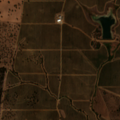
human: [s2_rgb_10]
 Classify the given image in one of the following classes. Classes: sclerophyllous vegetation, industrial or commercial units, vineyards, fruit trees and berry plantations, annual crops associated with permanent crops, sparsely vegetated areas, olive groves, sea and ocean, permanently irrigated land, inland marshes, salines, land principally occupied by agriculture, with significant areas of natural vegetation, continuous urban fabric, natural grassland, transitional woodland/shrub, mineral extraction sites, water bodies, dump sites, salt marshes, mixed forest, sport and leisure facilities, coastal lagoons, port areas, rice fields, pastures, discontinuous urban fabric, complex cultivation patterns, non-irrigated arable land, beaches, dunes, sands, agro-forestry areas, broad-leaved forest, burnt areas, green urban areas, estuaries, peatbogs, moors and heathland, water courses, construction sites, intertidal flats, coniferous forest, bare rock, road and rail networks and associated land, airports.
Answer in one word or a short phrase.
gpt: non-irrigated arable land, olive groves, agro-forestry areas, broad-leaved forest, transitional woodland/shrub